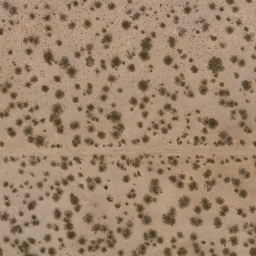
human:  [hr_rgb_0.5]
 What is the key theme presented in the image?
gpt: chaparral